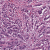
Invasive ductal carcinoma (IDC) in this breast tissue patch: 1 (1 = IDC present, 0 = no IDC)